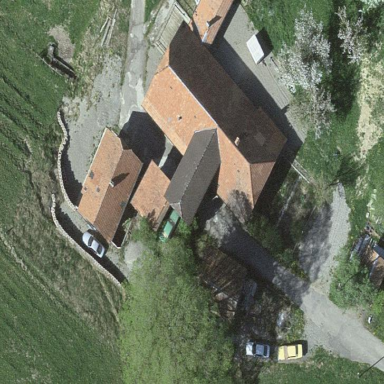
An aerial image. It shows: Farmyard area.